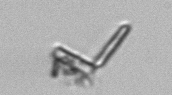
Label: Thalassionema